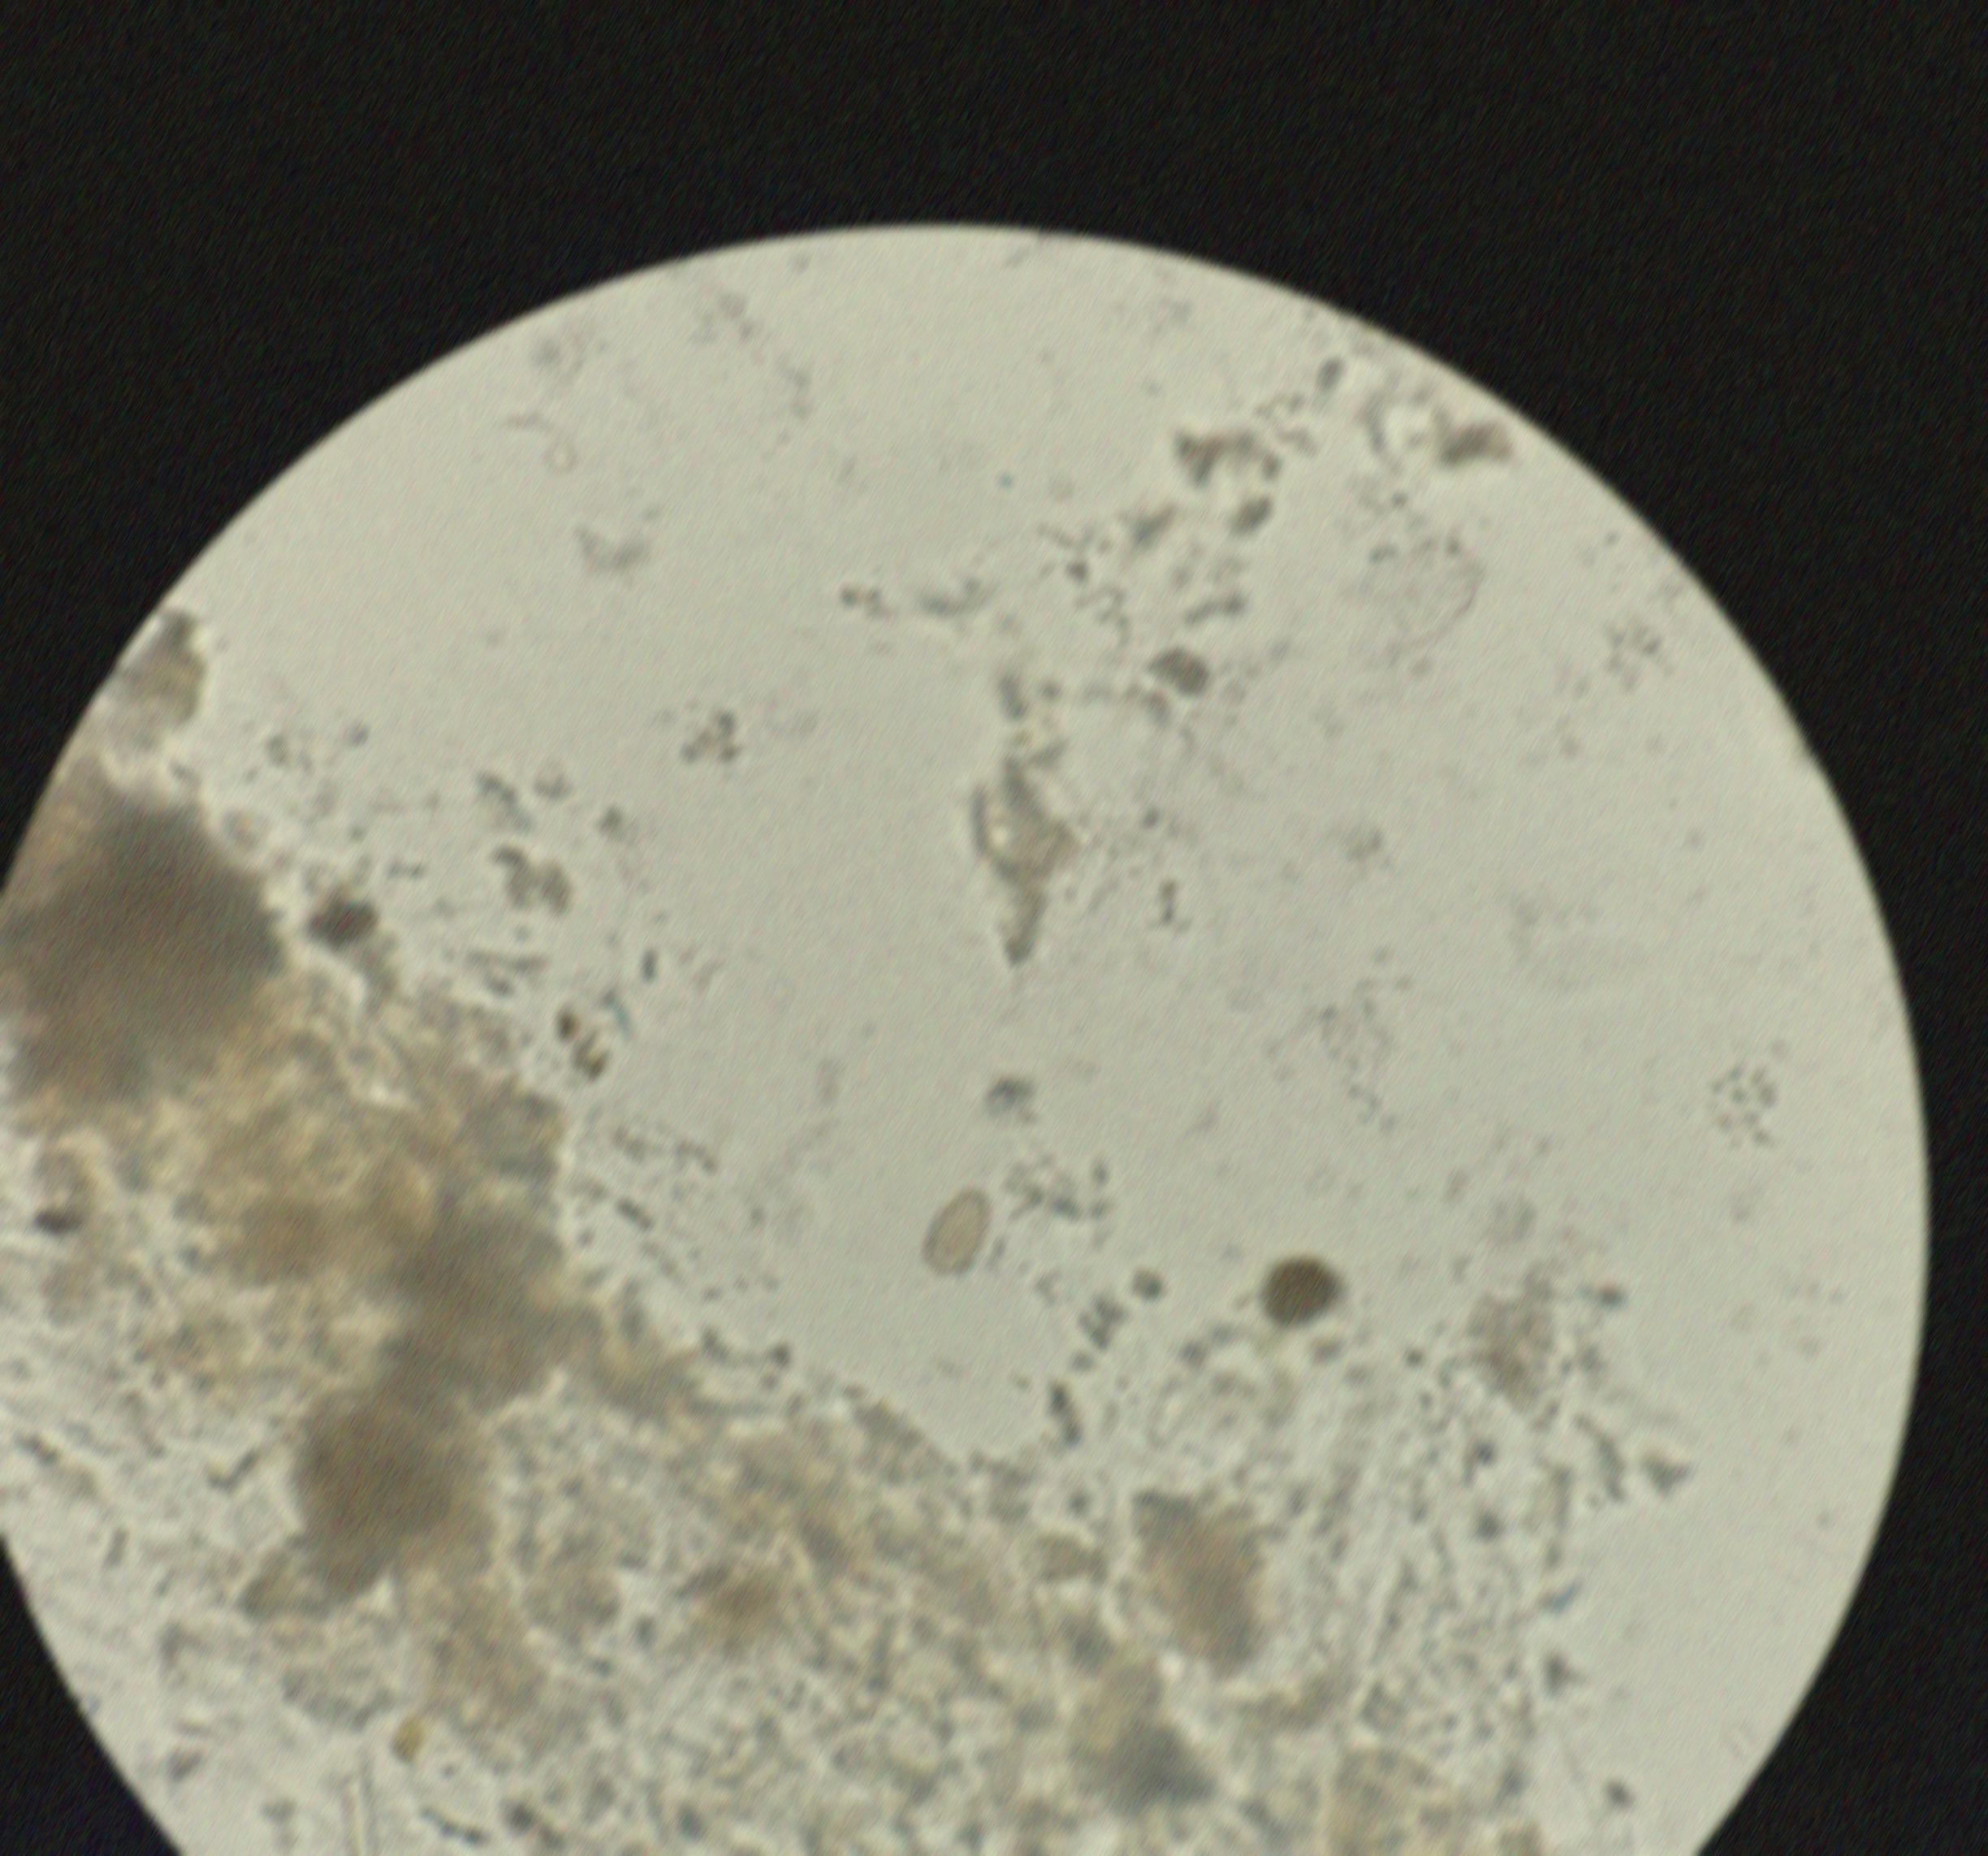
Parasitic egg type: Opisthorchis viverrine